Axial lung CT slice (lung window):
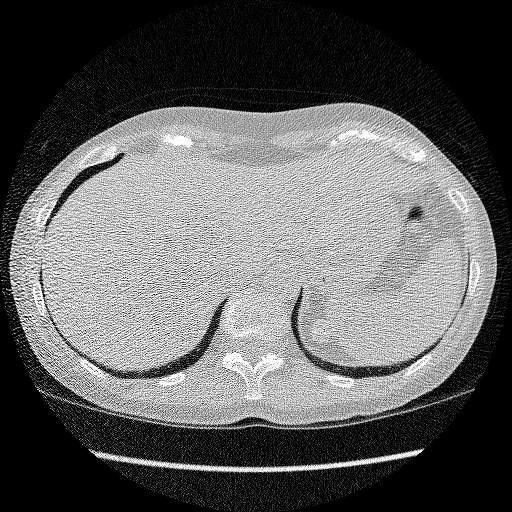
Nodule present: no